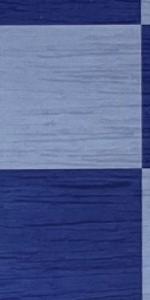
Label: Empty